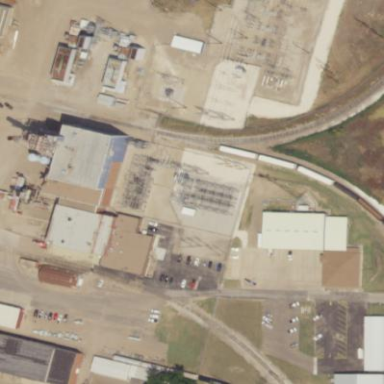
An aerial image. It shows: Power substation.